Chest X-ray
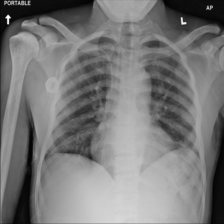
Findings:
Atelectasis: negative
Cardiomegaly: negative
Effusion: negative
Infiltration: negative
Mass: negative
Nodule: negative
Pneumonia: negative
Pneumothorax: negative
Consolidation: negative
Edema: negative
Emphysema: negative
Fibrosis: negative
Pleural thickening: negative
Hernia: negative